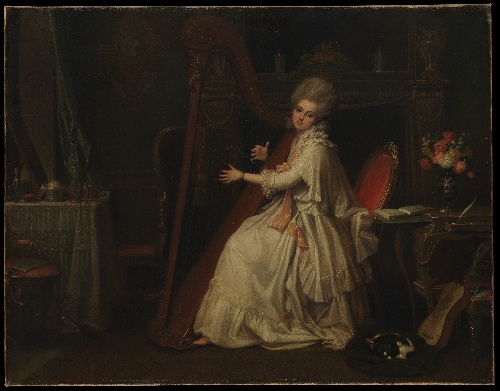
Title: Marianne Dorothy Harland (1759–1785), Later Mrs. William Dalrymple
Artist: Richard Cosway
Artist bio: British, Oakford, Devon 1742–1821 London
Object type: Painting
Classification: Paintings
Medium: Oil on canvas
Dimensions: 28 x 36 1/8 in. (71.1 x 91.8 cm)
Department: European Paintings
Credit line: Gift of Mrs. William M. Haupt, from the collection of Mrs. James B. Haggin, 1969
Accession year: 1969
Repository: Metropolitan Museum of Art, New York, NY
Tags: Portraits|Women|Harps|Musicians